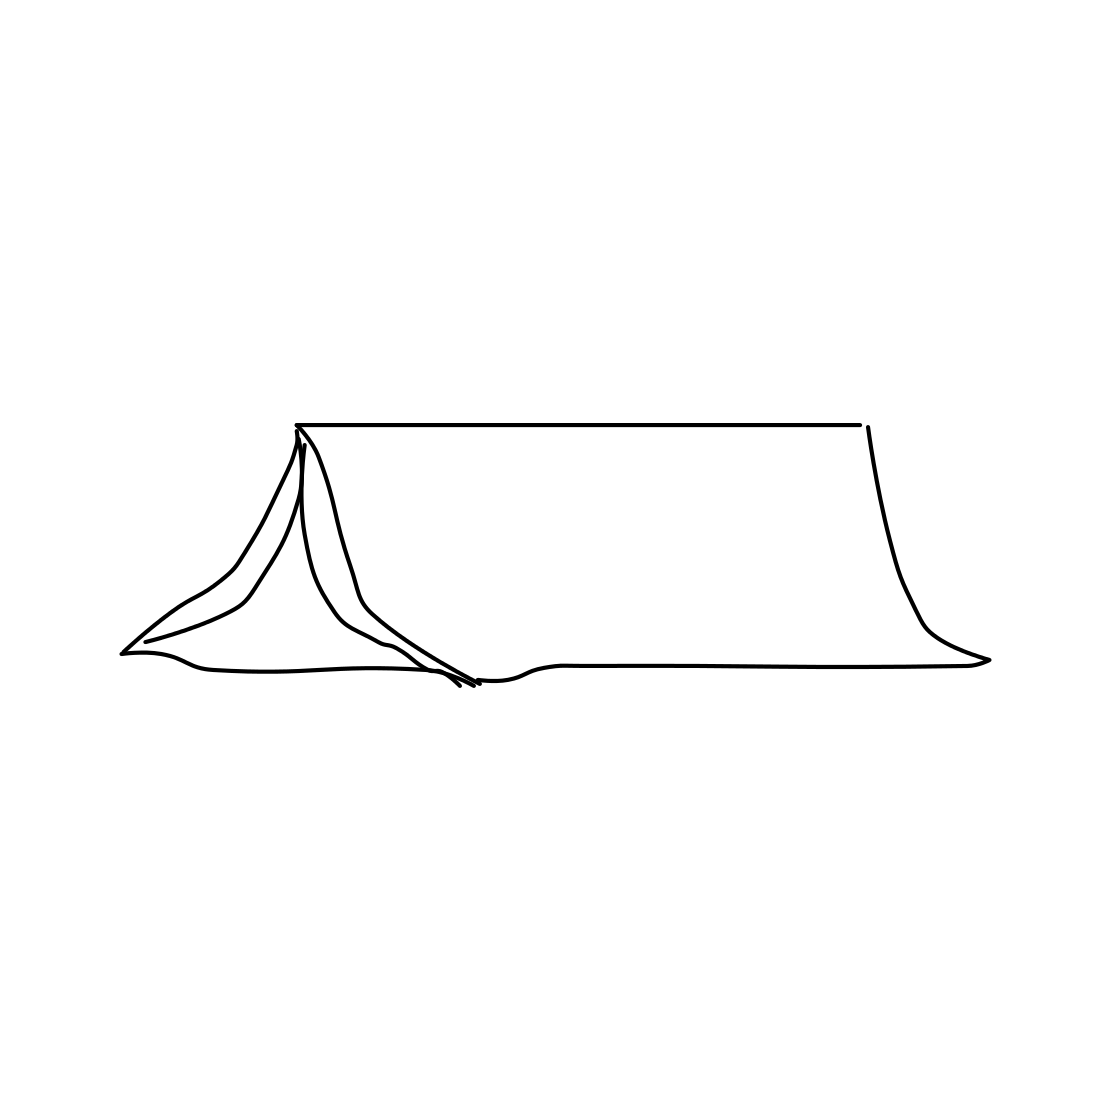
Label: tent